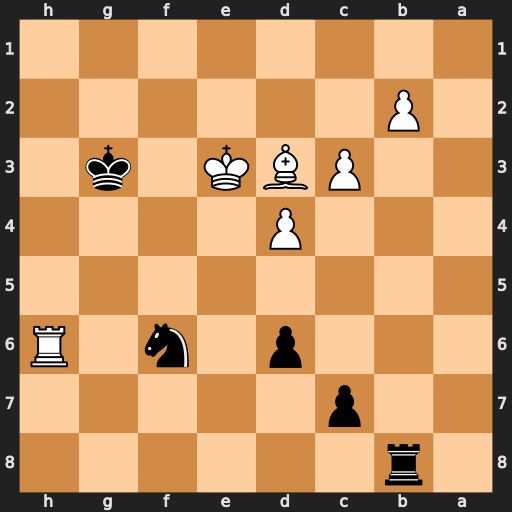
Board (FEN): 1r6/2p5/3p1n1R/8/3P4/2PBK1k1/1P6/8
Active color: b
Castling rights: -
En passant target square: -
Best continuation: Ng4+ Kd2 Nxh6